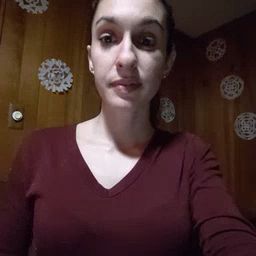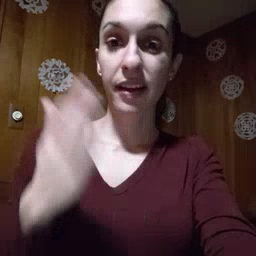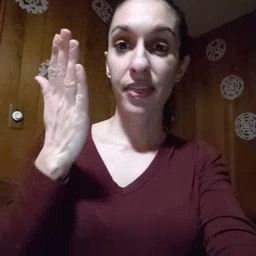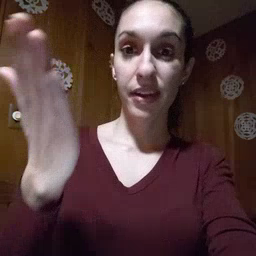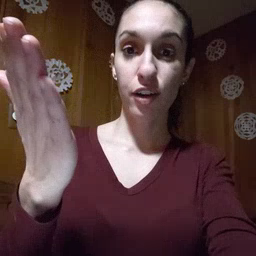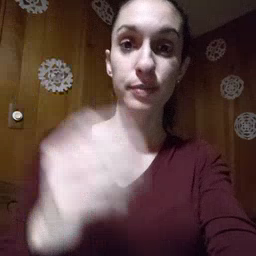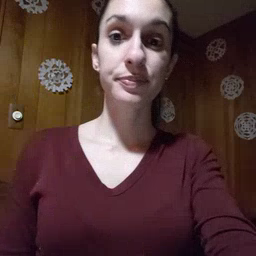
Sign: there